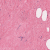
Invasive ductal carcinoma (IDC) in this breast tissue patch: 0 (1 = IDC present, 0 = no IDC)